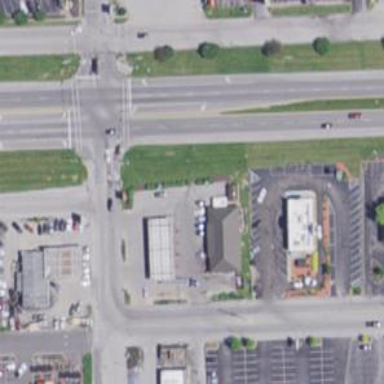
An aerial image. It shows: Convenience shop.